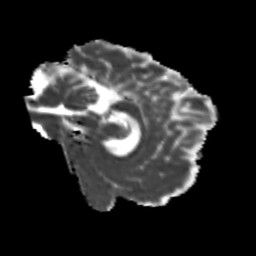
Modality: MD
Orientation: sagittal
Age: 20
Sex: female
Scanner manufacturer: siemens
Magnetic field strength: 3 T
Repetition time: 3.5 s
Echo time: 0.104 s